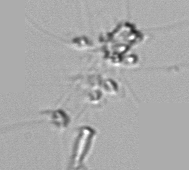
Label: Chaetoceros_didymus_TAG_external_flagellate